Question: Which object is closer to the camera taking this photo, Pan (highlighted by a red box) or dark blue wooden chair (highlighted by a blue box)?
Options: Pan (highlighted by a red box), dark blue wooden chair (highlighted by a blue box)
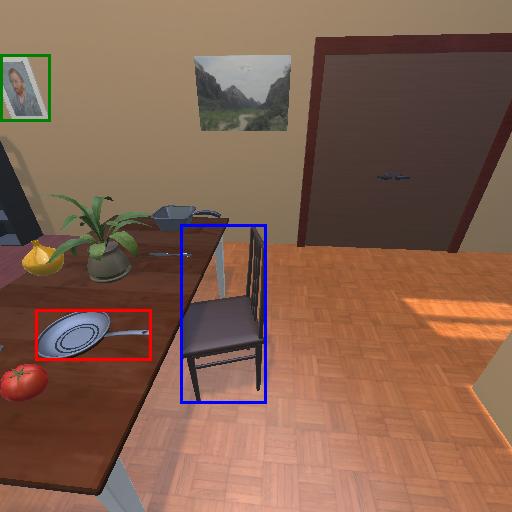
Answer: Pan (highlighted by a red box)